Question: I'm looking for a way to create a text field that is just a line (png or something) and on that line the user can type.
What I have is a line (png) and set this as background off the text field. Then vertical align this so the line is in the bottom.
It is almost what I want to achieve, only the text is floating a bit.

Someone could help me?
Working in xCode btw.
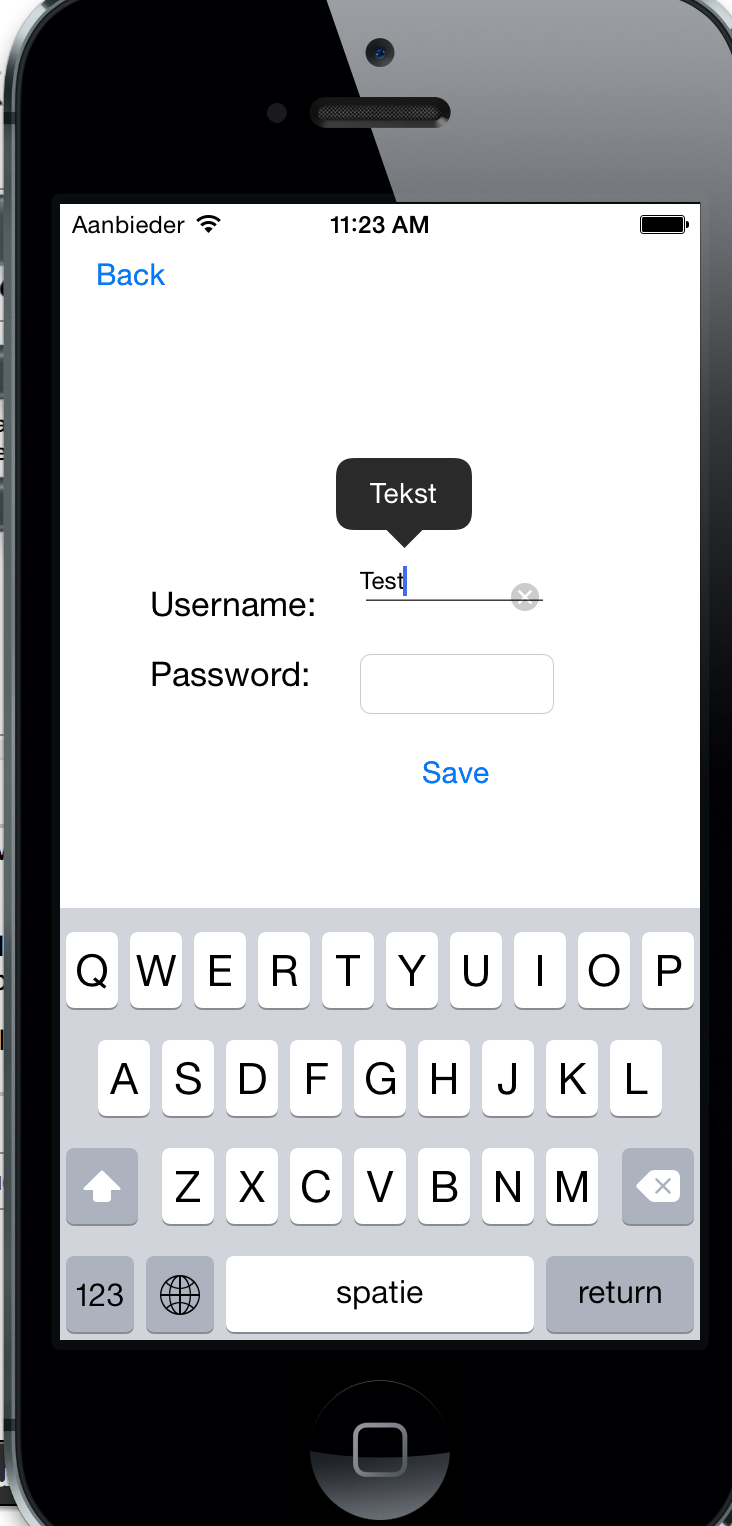
Answer: This is achievable by using UITextField and UIImage.
1) UITextField with
BorderStyle: UITextBorderStyleNone
Vertical Alignment : UIControlContentVerticalAlignmentBottom
2)Place UIImage right bellow the text field and add line.png